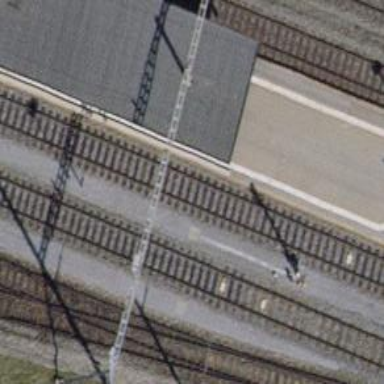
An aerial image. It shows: Solitary milestone along the railway.